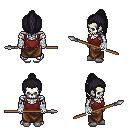
a pixel art fantasy rpg character, male body template, skeleton, maroon pirate shirt, robe skirt, raven long topknot hairstyle, white cloth bandages, white slippers, spear, four views (front, back, left, right), 2x2 character sprite sheet, small pixel art, hard edges, no anti-aliasing